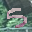
Label: 5